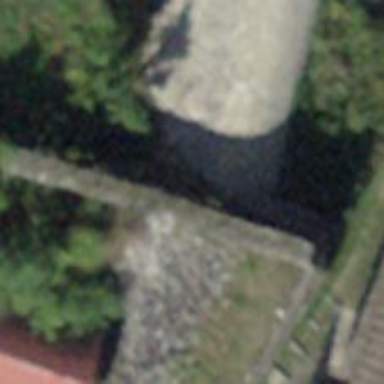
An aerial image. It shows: Wall barrier.